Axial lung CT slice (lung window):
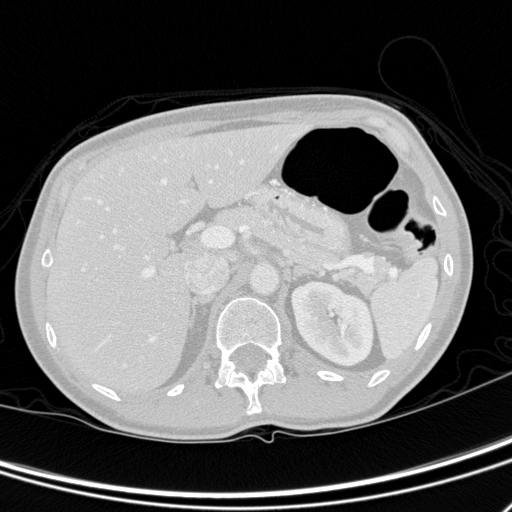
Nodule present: no